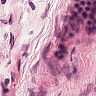
Metastatic tissue present: no